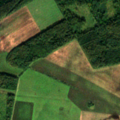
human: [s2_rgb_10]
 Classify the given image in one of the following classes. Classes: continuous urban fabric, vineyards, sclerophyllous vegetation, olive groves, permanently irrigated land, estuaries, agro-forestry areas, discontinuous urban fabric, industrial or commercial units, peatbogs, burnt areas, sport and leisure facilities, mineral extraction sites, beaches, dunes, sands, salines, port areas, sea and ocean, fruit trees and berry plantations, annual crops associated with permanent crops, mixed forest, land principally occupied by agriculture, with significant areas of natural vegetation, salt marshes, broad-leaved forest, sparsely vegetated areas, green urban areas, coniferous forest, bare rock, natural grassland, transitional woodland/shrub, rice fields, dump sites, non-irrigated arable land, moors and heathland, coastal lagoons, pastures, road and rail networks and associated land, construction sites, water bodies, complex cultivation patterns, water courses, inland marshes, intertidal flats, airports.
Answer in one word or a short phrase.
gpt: non-irrigated arable land, mixed forest